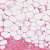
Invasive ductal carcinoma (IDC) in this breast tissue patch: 0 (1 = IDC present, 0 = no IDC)